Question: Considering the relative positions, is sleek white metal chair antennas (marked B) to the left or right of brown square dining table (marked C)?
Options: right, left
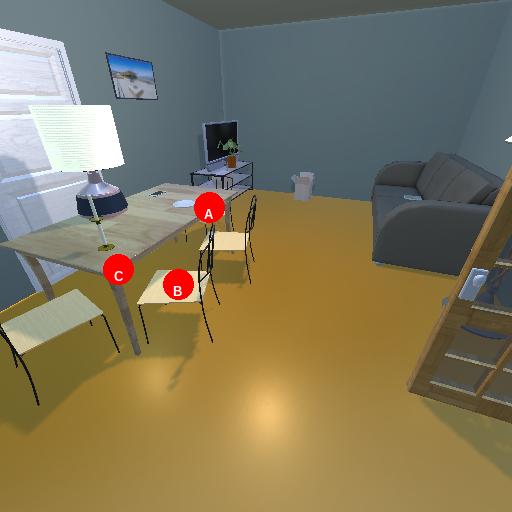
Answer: right